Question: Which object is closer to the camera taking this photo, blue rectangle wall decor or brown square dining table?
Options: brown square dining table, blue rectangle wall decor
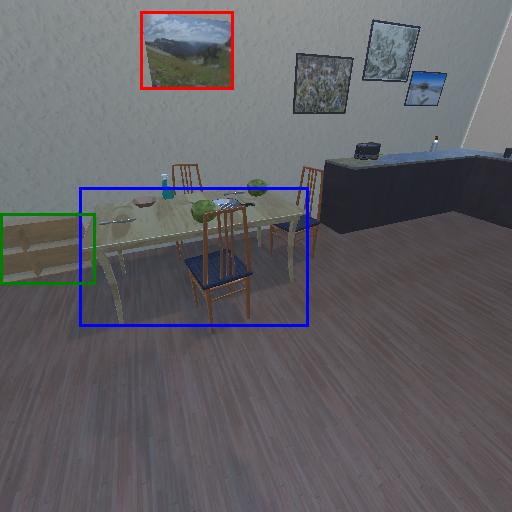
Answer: brown square dining table